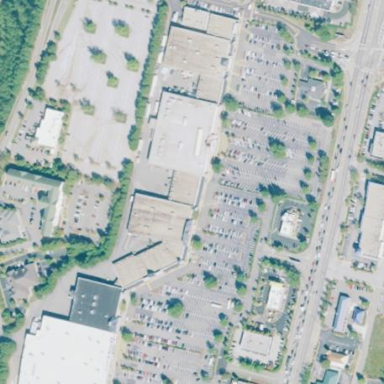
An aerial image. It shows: Retail area.